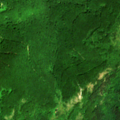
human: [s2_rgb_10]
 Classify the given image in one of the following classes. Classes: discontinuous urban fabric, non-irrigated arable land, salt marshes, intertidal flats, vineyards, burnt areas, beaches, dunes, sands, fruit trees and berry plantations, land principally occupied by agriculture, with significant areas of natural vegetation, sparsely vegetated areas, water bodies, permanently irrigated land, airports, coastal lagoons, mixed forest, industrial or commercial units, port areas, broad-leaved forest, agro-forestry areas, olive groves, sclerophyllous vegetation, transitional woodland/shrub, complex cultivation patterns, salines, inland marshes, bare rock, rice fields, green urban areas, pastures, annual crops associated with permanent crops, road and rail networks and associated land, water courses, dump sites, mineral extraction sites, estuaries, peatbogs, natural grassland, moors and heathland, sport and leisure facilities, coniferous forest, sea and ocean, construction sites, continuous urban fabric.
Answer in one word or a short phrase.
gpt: broad-leaved forest, coniferous forest, mixed forest, transitional woodland/shrub